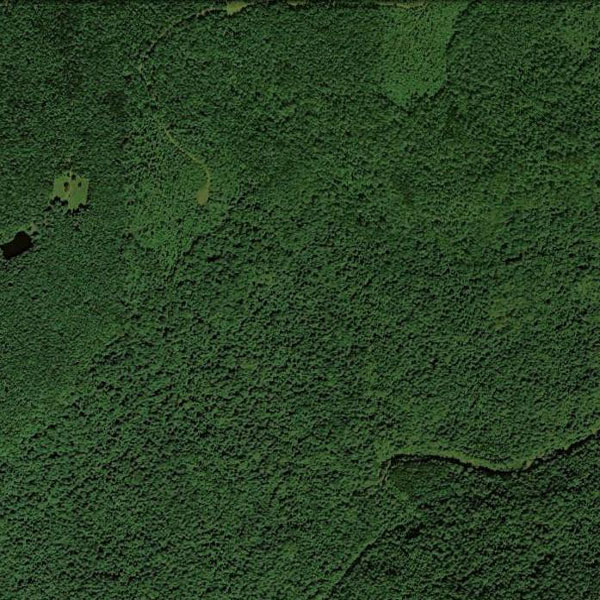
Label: Forest